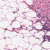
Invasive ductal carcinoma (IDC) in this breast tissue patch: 0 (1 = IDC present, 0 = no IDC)